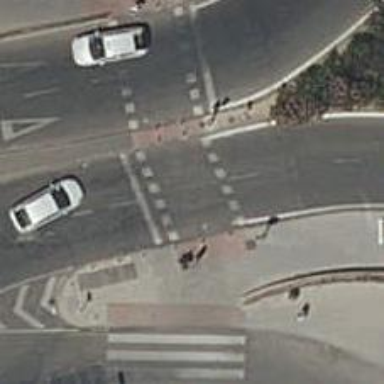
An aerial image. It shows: Zebra crossing with traffic signals. The crossing is marked by traffic lights.